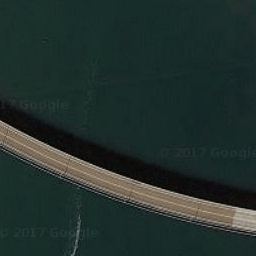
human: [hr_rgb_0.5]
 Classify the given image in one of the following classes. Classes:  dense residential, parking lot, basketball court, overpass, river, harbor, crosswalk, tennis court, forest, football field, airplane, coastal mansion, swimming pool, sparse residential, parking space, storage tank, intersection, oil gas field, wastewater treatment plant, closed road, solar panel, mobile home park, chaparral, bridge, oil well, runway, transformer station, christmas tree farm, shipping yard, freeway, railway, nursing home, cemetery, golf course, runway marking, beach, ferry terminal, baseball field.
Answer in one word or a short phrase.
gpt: bridge